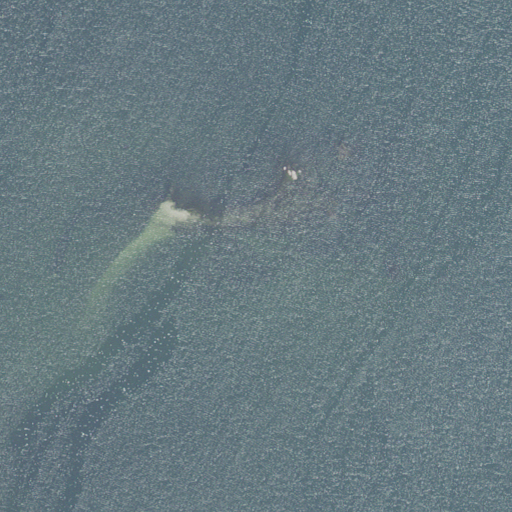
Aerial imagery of island in Massachusetts named Fish Island containing only open water